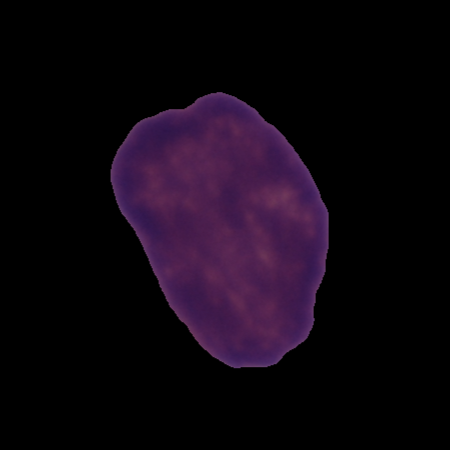
Label: cancer